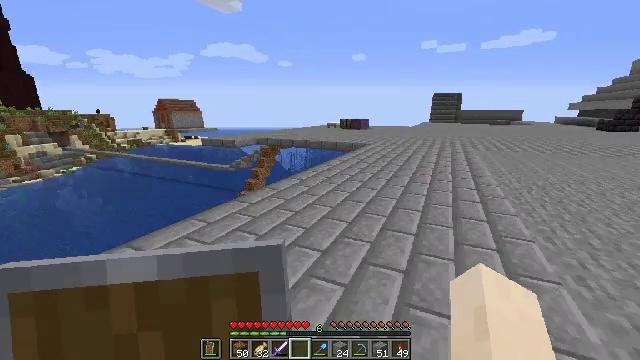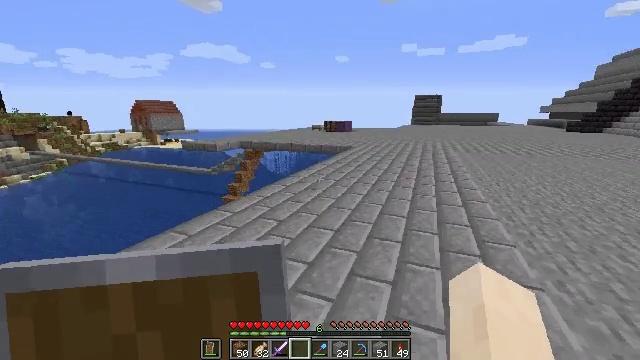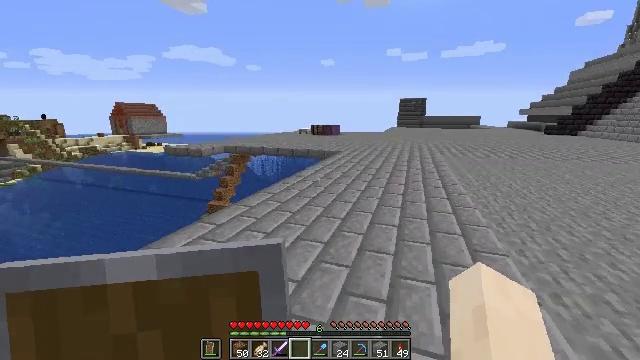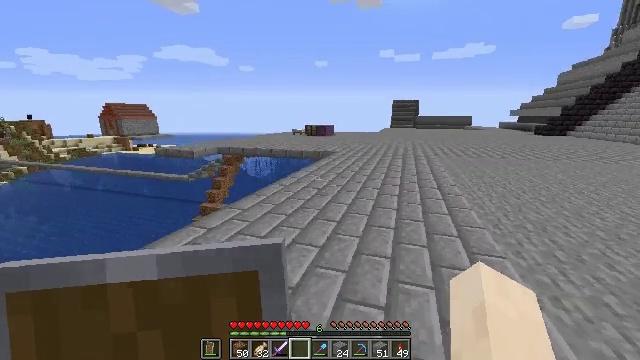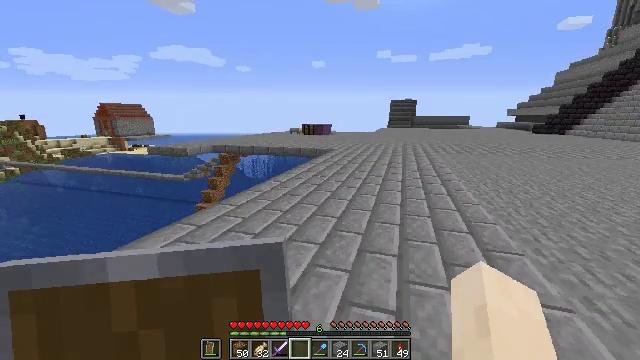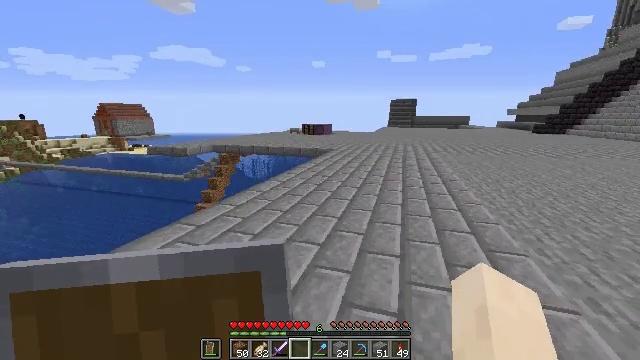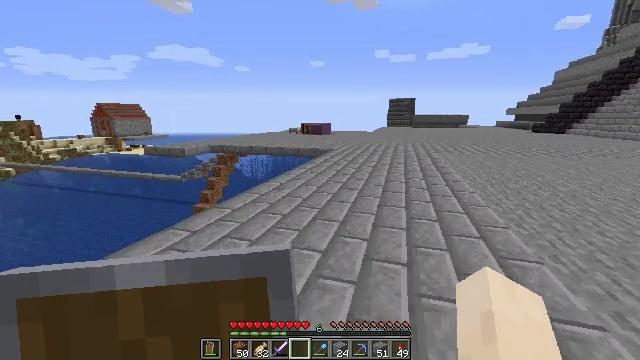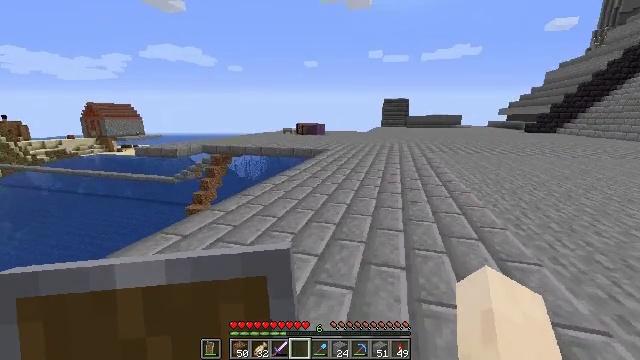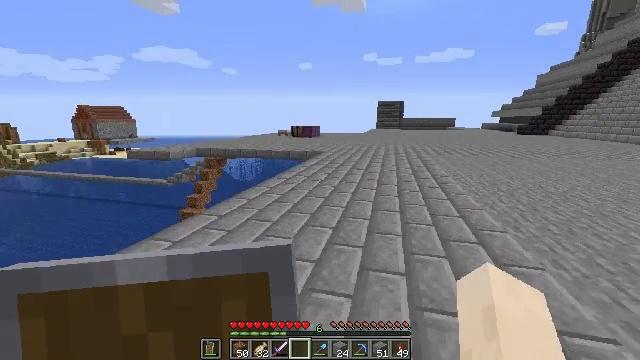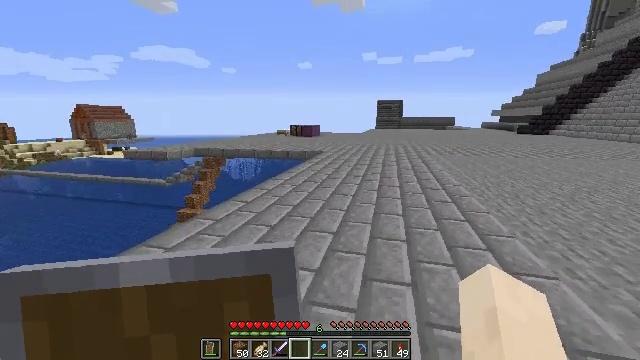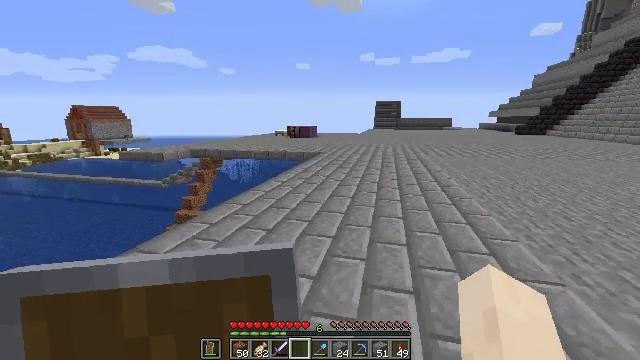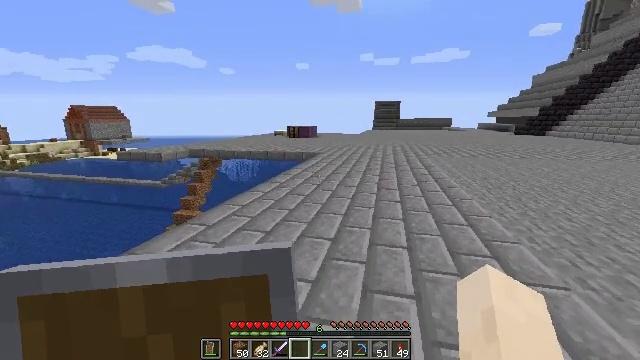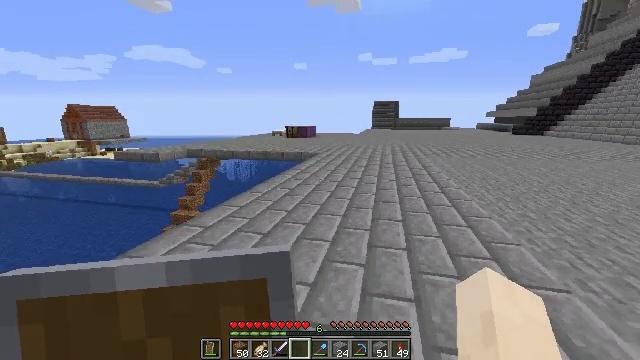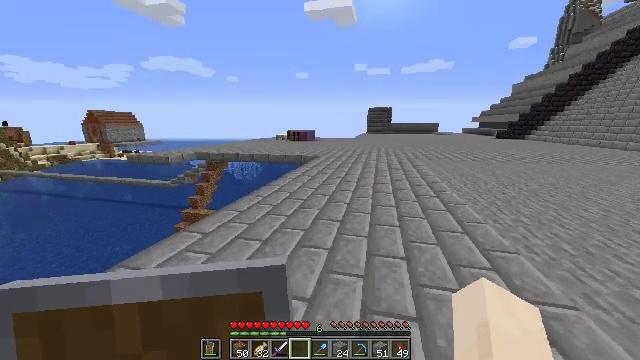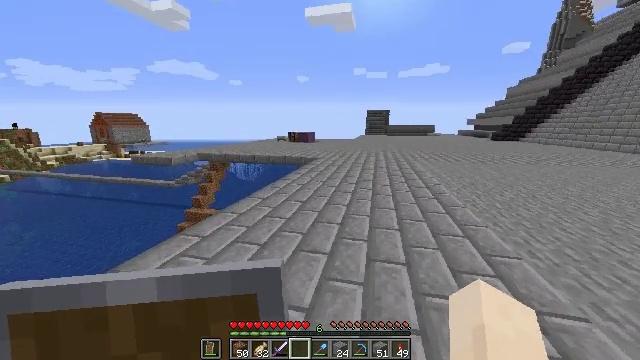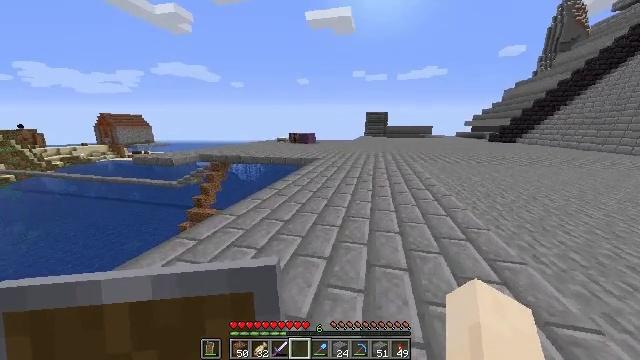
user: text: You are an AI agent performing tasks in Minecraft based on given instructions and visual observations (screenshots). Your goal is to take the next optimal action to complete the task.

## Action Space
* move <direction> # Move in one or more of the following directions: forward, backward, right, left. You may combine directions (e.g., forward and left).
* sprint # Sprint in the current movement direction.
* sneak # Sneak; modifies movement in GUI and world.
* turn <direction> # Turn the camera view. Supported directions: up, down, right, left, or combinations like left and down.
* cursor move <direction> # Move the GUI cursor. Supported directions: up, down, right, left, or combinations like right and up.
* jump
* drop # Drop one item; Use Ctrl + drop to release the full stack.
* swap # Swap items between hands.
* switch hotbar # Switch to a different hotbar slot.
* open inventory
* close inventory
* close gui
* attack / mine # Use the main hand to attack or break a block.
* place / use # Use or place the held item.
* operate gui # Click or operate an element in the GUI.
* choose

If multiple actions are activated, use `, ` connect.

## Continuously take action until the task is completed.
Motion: motion action
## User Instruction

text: Make a stone slab using the crafting table.
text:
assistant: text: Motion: move forward, turn right
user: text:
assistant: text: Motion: move forward, turn right
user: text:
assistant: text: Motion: move forward, turn right
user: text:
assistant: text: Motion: no_op
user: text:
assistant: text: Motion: no_op
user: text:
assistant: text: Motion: no_op
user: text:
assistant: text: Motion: turn right
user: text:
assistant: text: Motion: move forward, turn right
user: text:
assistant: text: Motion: move forward
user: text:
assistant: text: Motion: no_op
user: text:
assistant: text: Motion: no_op
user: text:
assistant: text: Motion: move forward
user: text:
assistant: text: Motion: move forward
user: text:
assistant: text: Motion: move forward
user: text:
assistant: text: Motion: move forward
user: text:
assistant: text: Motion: move forward
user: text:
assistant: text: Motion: move forward
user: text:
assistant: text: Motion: move forward
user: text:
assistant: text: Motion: move forward
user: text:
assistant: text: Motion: move forward, turn right
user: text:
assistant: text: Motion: move forward, turn right
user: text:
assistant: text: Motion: move forward
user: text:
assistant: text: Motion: move forward, turn up
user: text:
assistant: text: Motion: move forward, turn left and up
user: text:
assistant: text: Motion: move forward, turn right
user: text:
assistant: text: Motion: move forward
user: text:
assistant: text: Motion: move forward, turn down
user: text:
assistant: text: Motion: move forward
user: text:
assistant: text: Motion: move forward
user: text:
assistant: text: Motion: move forward